Question: I am creating an custom preference which contains an 'EditText'.
The problem is when user clicks the 'EdiText' for input suggestion box opens up and 'EditText' looses focus. When 'EditText' is clicked again for input, no problem occurs until 'blank space' is entered, which results in suggestion box and hence loss of focus.
What I mean by suggestion box is the box which pops up when entering text in 'EditText'

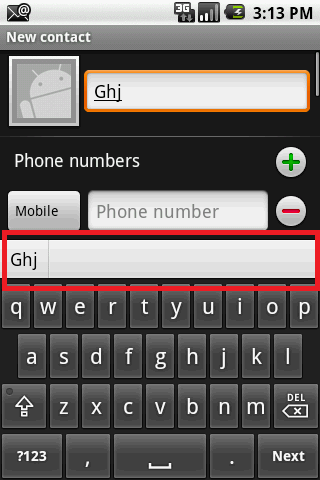
Answer: You can disable Auto Suggestion by using 'android:inputType="textFilter"' attribute in your XML file.